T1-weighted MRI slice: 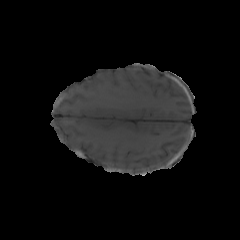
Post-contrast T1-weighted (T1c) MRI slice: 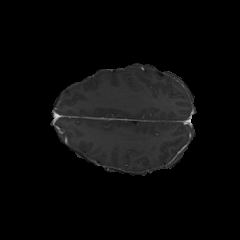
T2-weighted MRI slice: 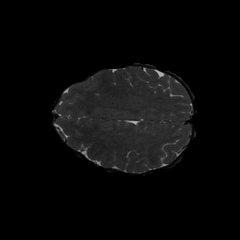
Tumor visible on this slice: no